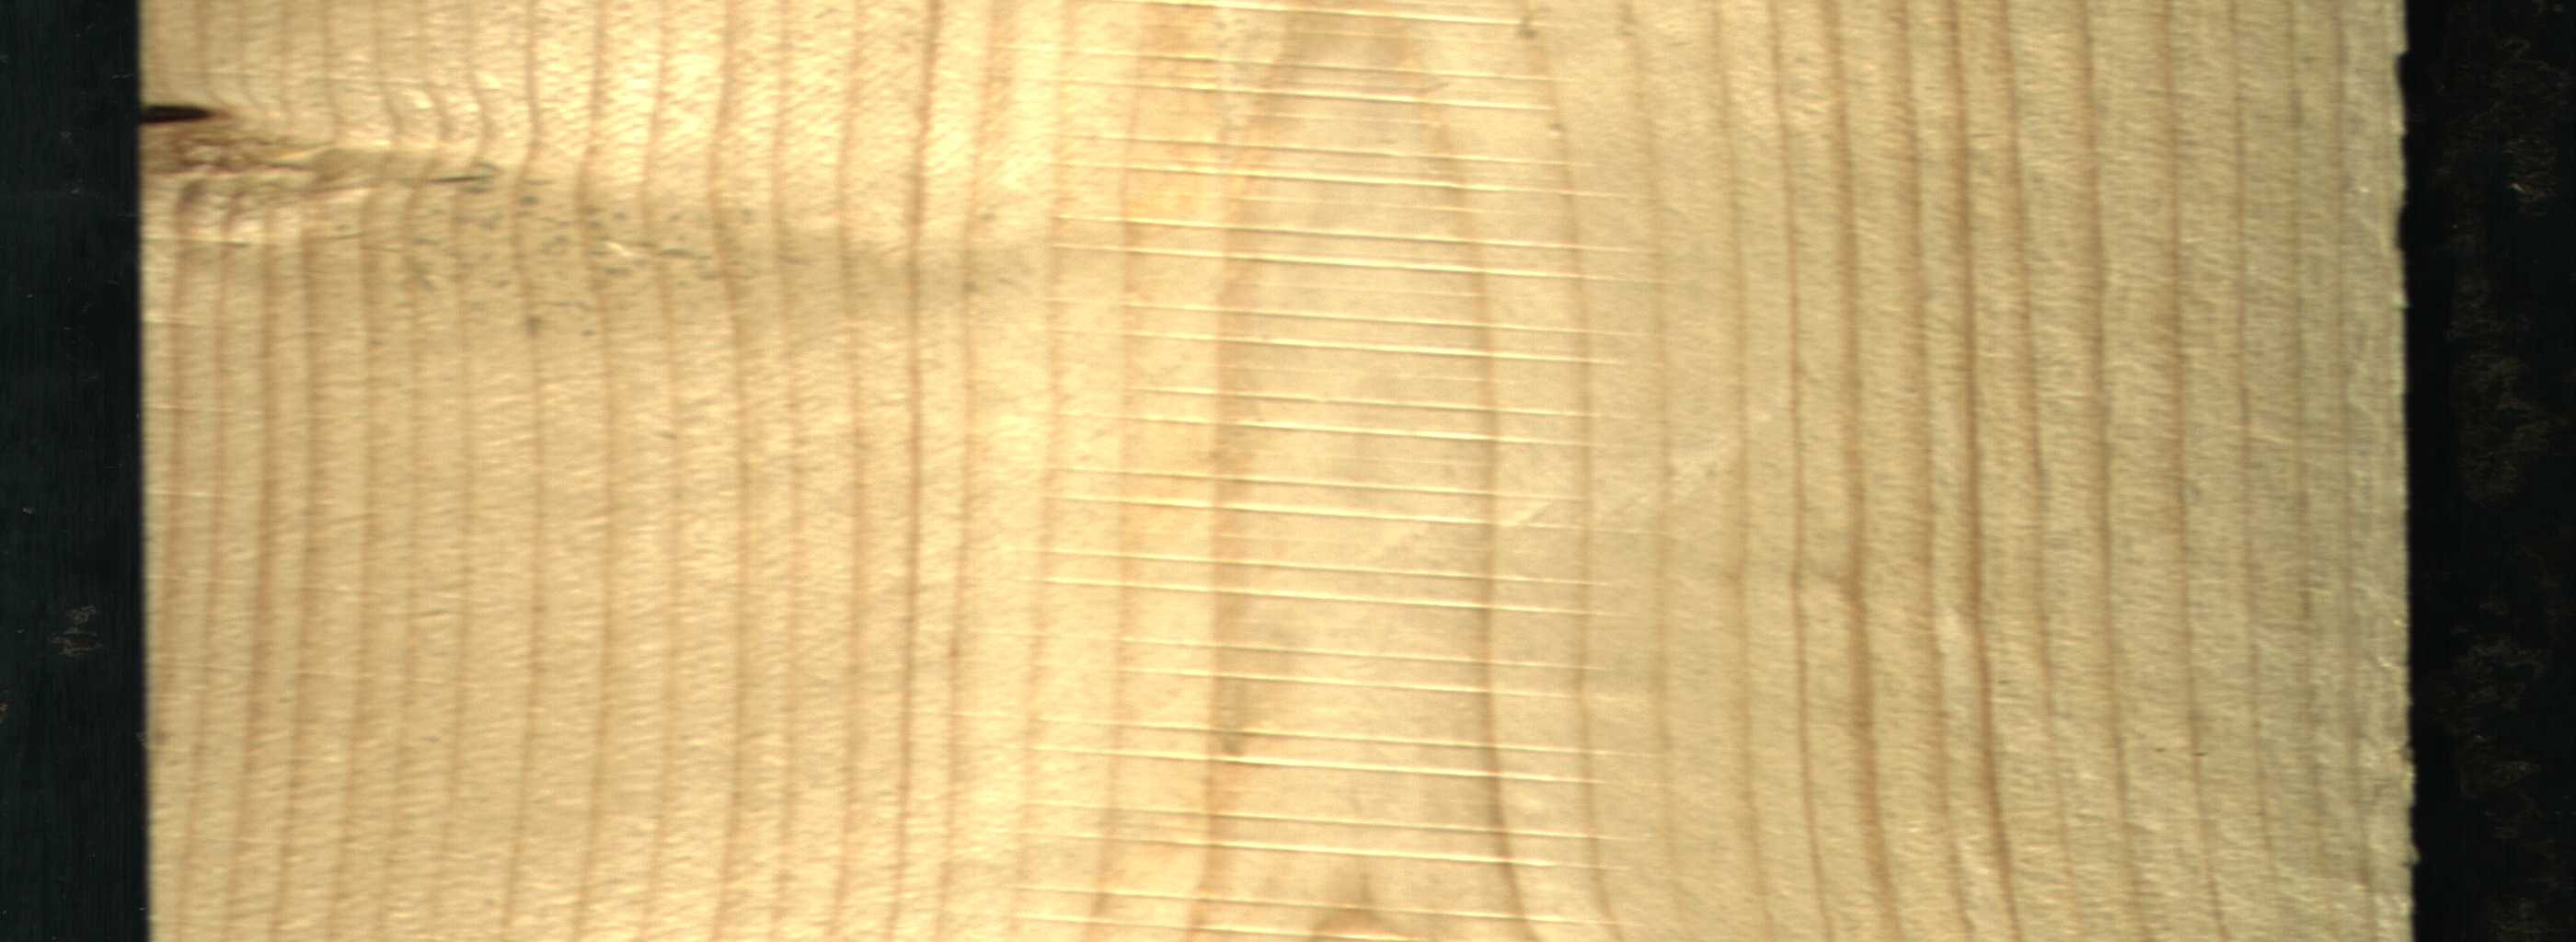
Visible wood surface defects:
Knot_missing